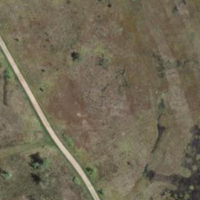
EUNIS habitat code: 16
Species observed at this site:
Milvus milvus
Calluna vulgaris
Cirsium palustre
Vaccinium oxycoccos